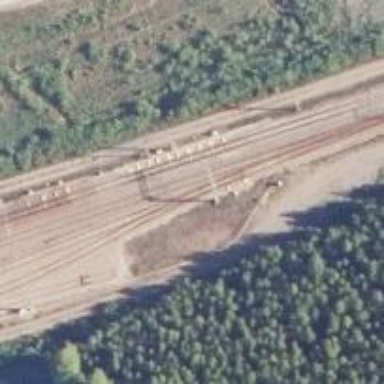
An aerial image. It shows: Continuous rail railway with electrified contact line.